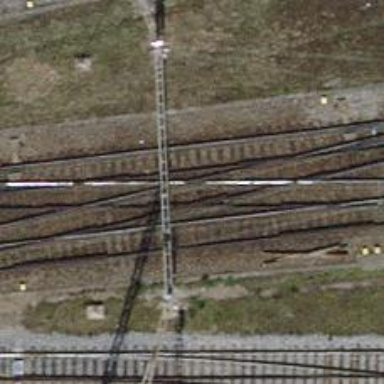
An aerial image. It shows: Railway crossing.